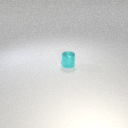
small cyan metal cylinder